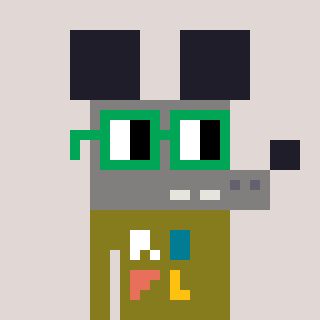
a pixel art character with square green glasses, a mouse-shaped head and a gunk-colored body on a warm background